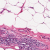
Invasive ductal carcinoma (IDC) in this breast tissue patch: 0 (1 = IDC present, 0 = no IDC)